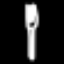
Label: fork